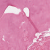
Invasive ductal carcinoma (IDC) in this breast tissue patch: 0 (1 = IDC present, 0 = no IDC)